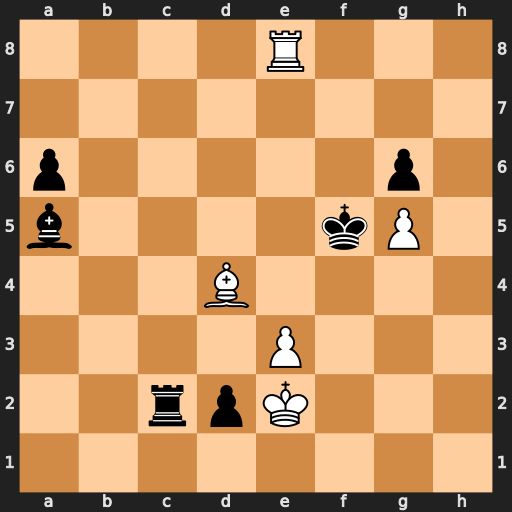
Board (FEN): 4R3/8/p5p1/b4kP1/3B4/4P3/2rpK3/8
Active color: w
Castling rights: -
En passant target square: -
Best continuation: Re5+ Kg4 Rxa5 d1=B+ Kxd1